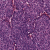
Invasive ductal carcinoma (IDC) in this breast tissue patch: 1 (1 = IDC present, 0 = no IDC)